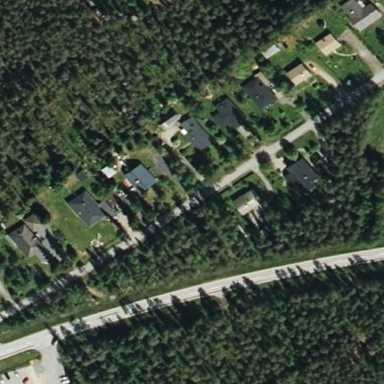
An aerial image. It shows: Residential area.